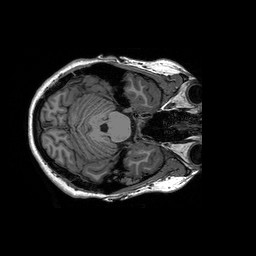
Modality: T1w
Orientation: coronal
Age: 27
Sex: female